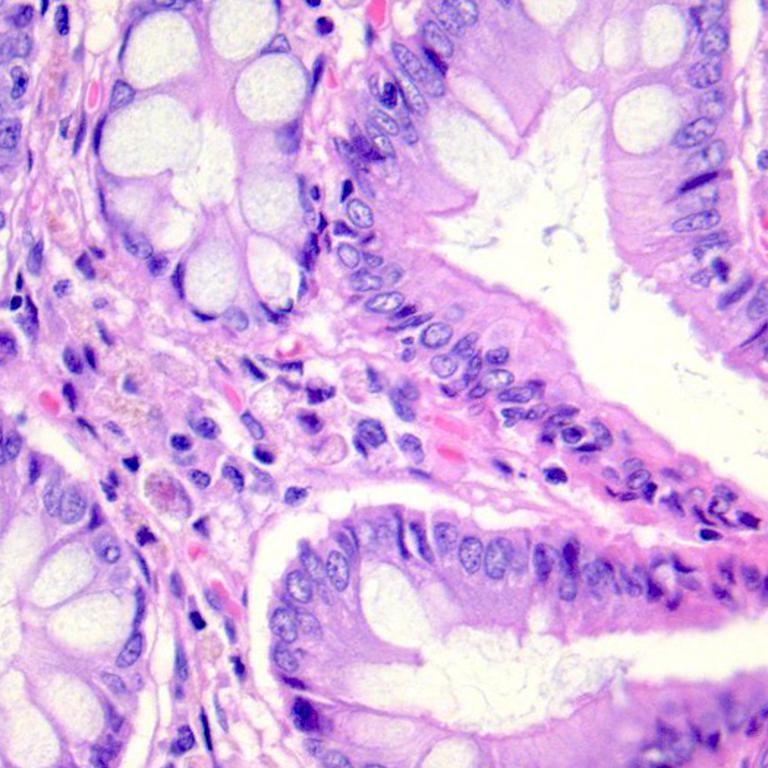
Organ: colon
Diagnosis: benign